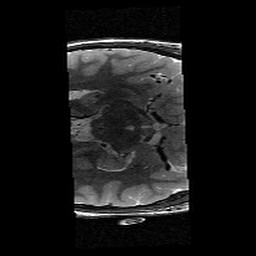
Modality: T2w
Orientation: axial
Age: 11
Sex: female
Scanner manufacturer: siemens
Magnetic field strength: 3 T
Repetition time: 9.23 s
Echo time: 0.067 s